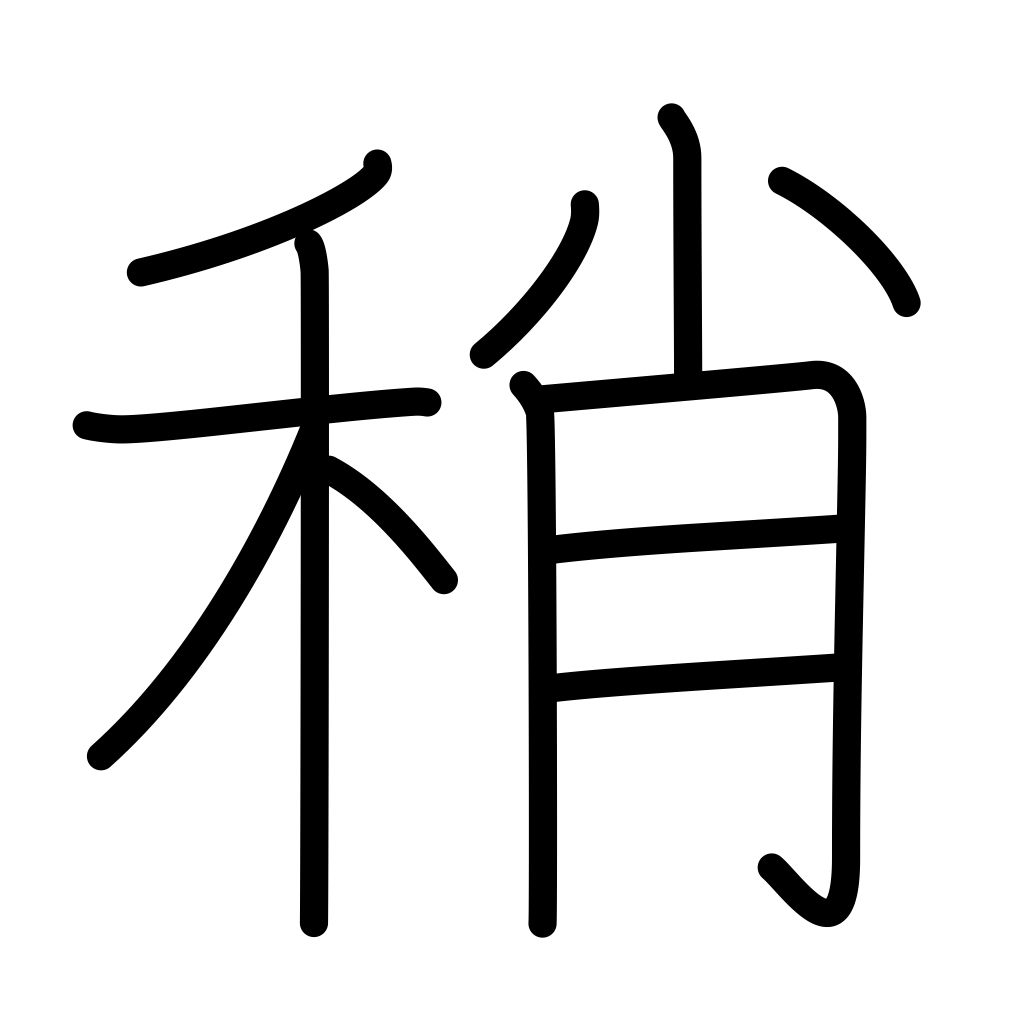
Meaning: slightly